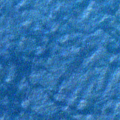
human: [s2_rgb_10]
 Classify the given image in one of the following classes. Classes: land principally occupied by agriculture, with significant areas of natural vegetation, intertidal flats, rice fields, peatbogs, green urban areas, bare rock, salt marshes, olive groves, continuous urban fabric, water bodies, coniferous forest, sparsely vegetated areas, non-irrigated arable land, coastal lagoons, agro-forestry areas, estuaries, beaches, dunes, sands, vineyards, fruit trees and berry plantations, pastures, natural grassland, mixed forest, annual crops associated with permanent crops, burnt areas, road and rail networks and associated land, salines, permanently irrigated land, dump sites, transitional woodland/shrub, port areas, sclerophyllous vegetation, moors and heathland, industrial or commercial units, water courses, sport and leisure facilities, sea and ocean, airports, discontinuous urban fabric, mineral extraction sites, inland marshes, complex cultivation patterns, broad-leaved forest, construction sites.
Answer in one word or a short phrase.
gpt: sea and ocean